Interaction volume radius: 10 \u00c5
Interaction volume height: 20 \u00c5
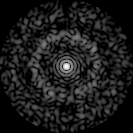
Disorder parameter: 0.7994